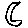
Label: moon